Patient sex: F
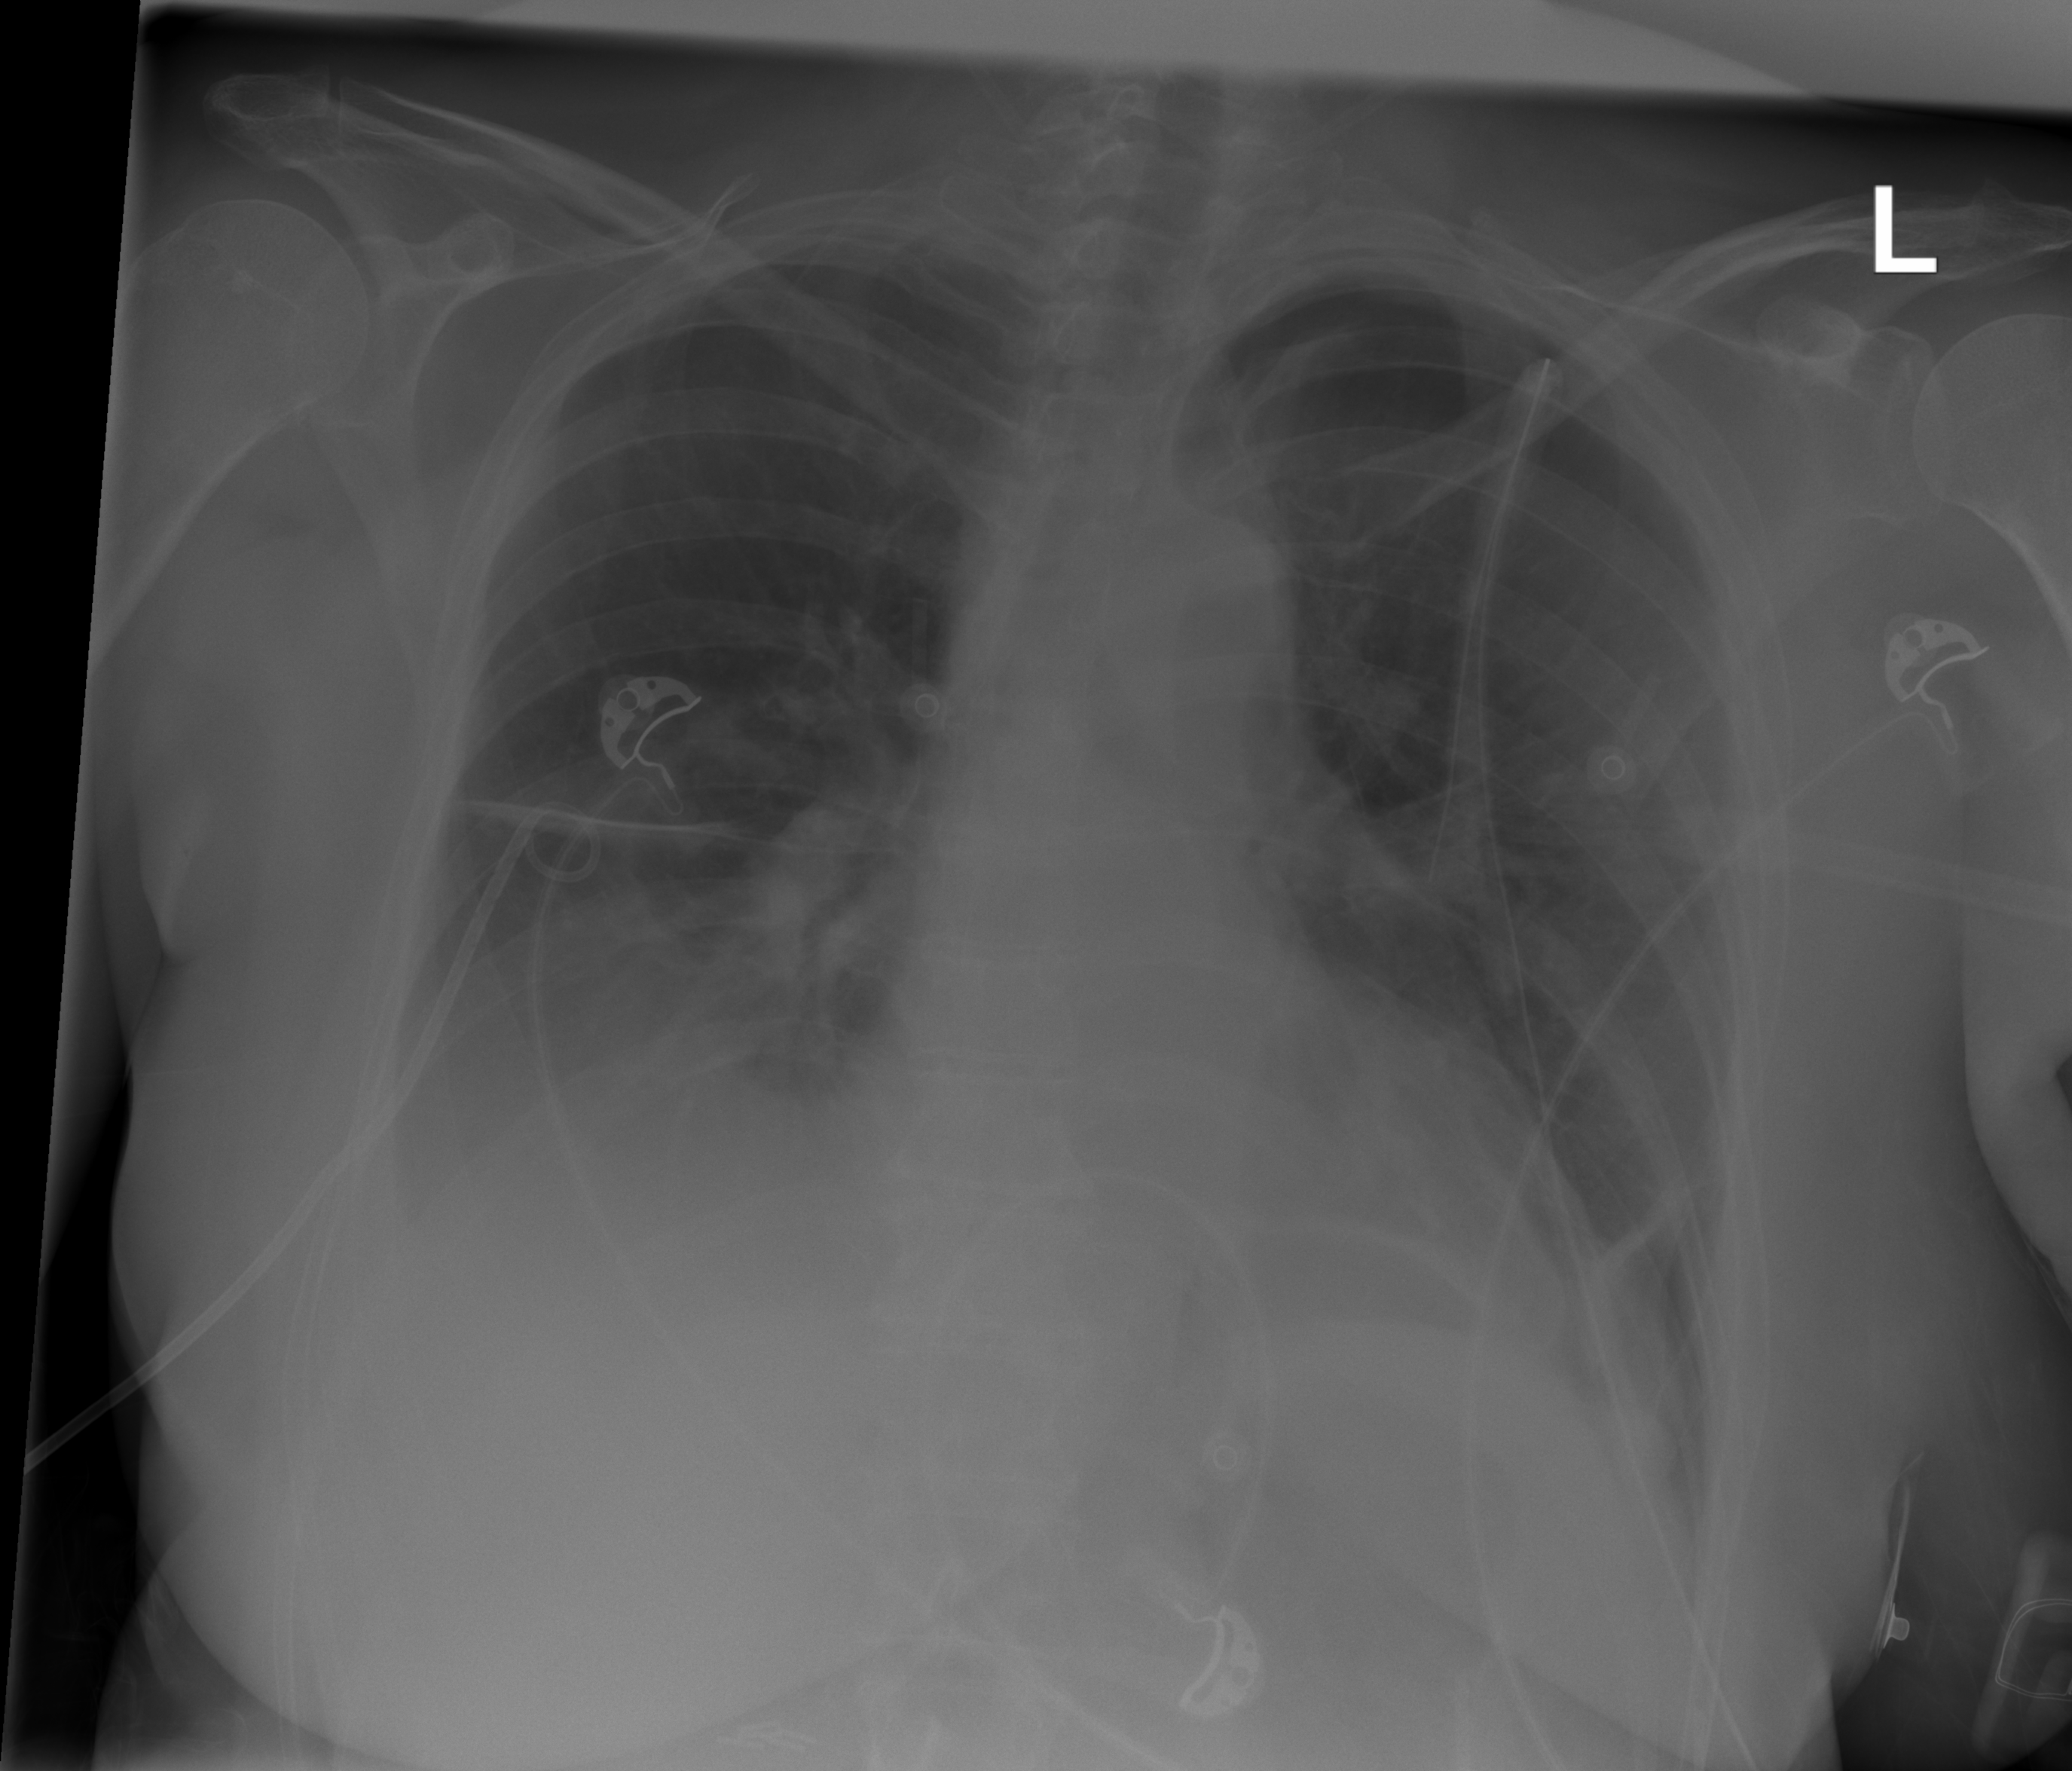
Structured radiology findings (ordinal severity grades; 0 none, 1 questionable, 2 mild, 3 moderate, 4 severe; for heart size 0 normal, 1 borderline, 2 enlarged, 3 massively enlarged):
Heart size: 1
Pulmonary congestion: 1
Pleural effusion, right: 3
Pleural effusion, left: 2
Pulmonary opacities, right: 1
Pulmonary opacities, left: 0
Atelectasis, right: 2
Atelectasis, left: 2